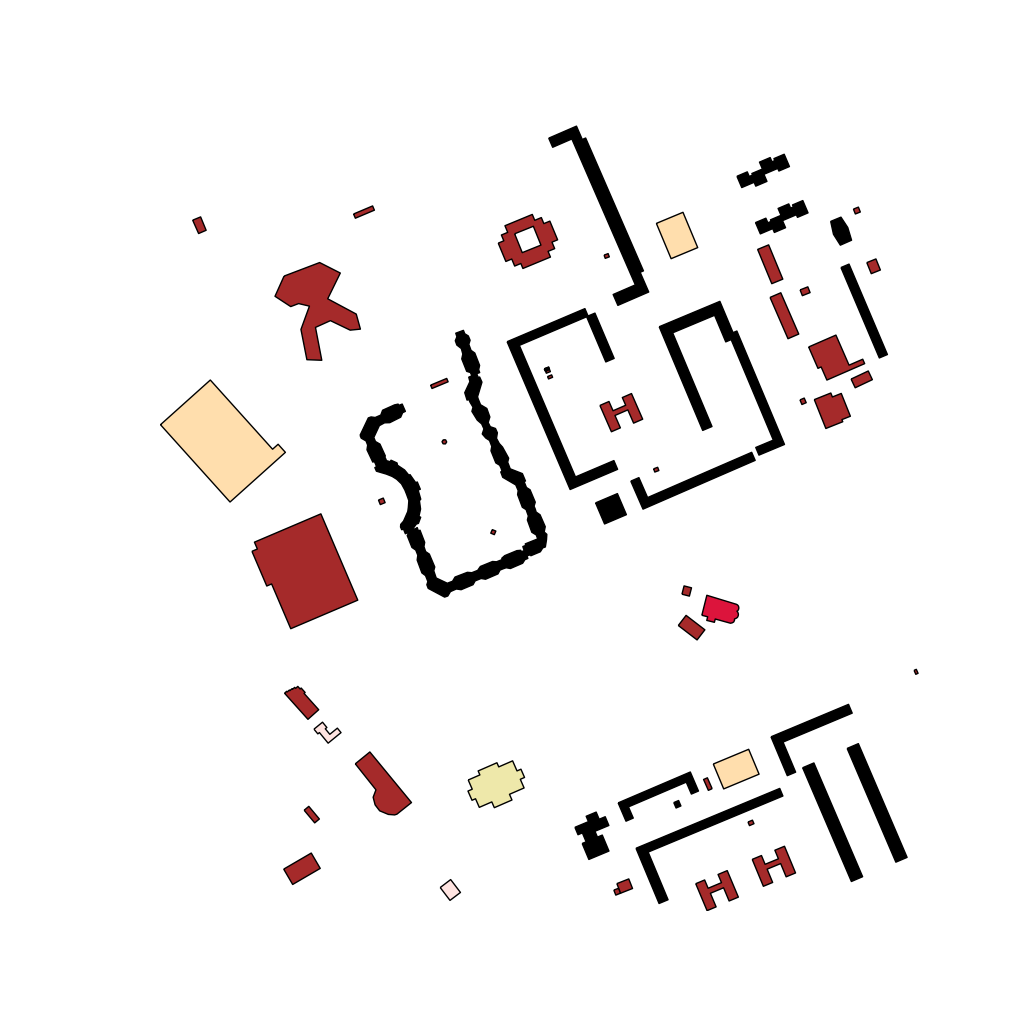
Tags: overhead vector_map, business, recreation, residential, special, modern, soviet, high_rise, individual_rise, low_rise, medium_rise, density_1, Building, Church, Facility, Gas, Supermkt, Ythsport, 1.0 km²